Question: I am looking for a possibly fast way to apply all transform matrices of a given svg-graphic. In other words: the algorithm should remove all "transform" attributes and transform all coordinates of the graphic to absolute coordinates.
Is their any library that can do this, or is their any SVGDomInterface method that coulld do that?
EDIT::
If I call the consolidate method like this:
'''
$.each( svg.find( 'path' ), function( i ){
this.transform.baseVal.consolidate();
});
'''
nothing happens, if i call it like this:
'''
$.each( svg.find( 'path' ), function( i ){
this.transform.animVal.consolidate();
});
'''
i get this error:

So, how should i use the "consolidate" method, on which elements shall I call it?
Greetings
philipp
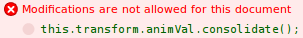
Answer: The consolidate method only reduces the list of matrices to a single matrix. And the error you get on the animVal example is because you are not allowed to modify the animated values (consolidate destructively modifies the transform list).
To answer your question, no there's no existing method in SVG DOM that applies the transforms by modifying the values of paths etc. There are options in Inkscape (and Illustrator too IIRC) for applying transforms like that.
If you're looking for a library or utility that does this you can try <URL>.